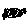
Label: moon